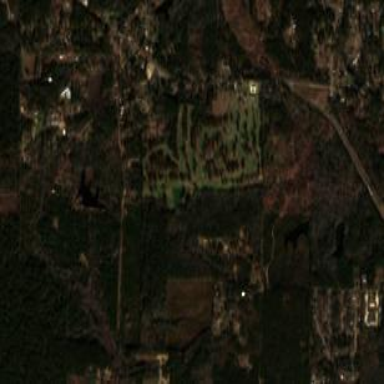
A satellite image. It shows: Golf course surrounded by greenery.